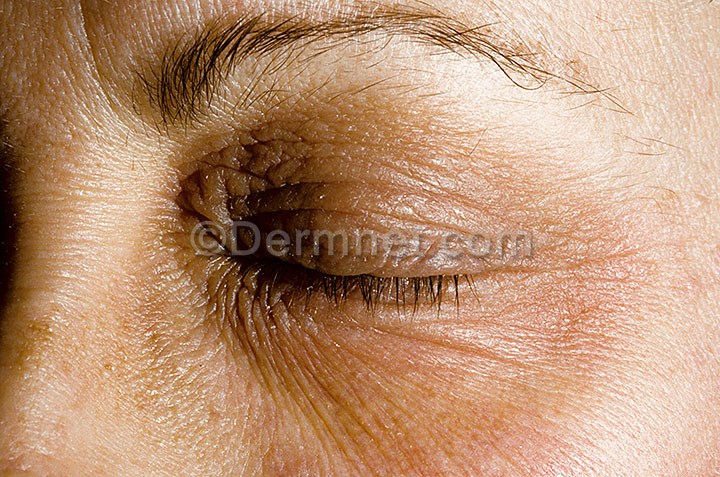
Disease: Eczema Photos